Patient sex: F
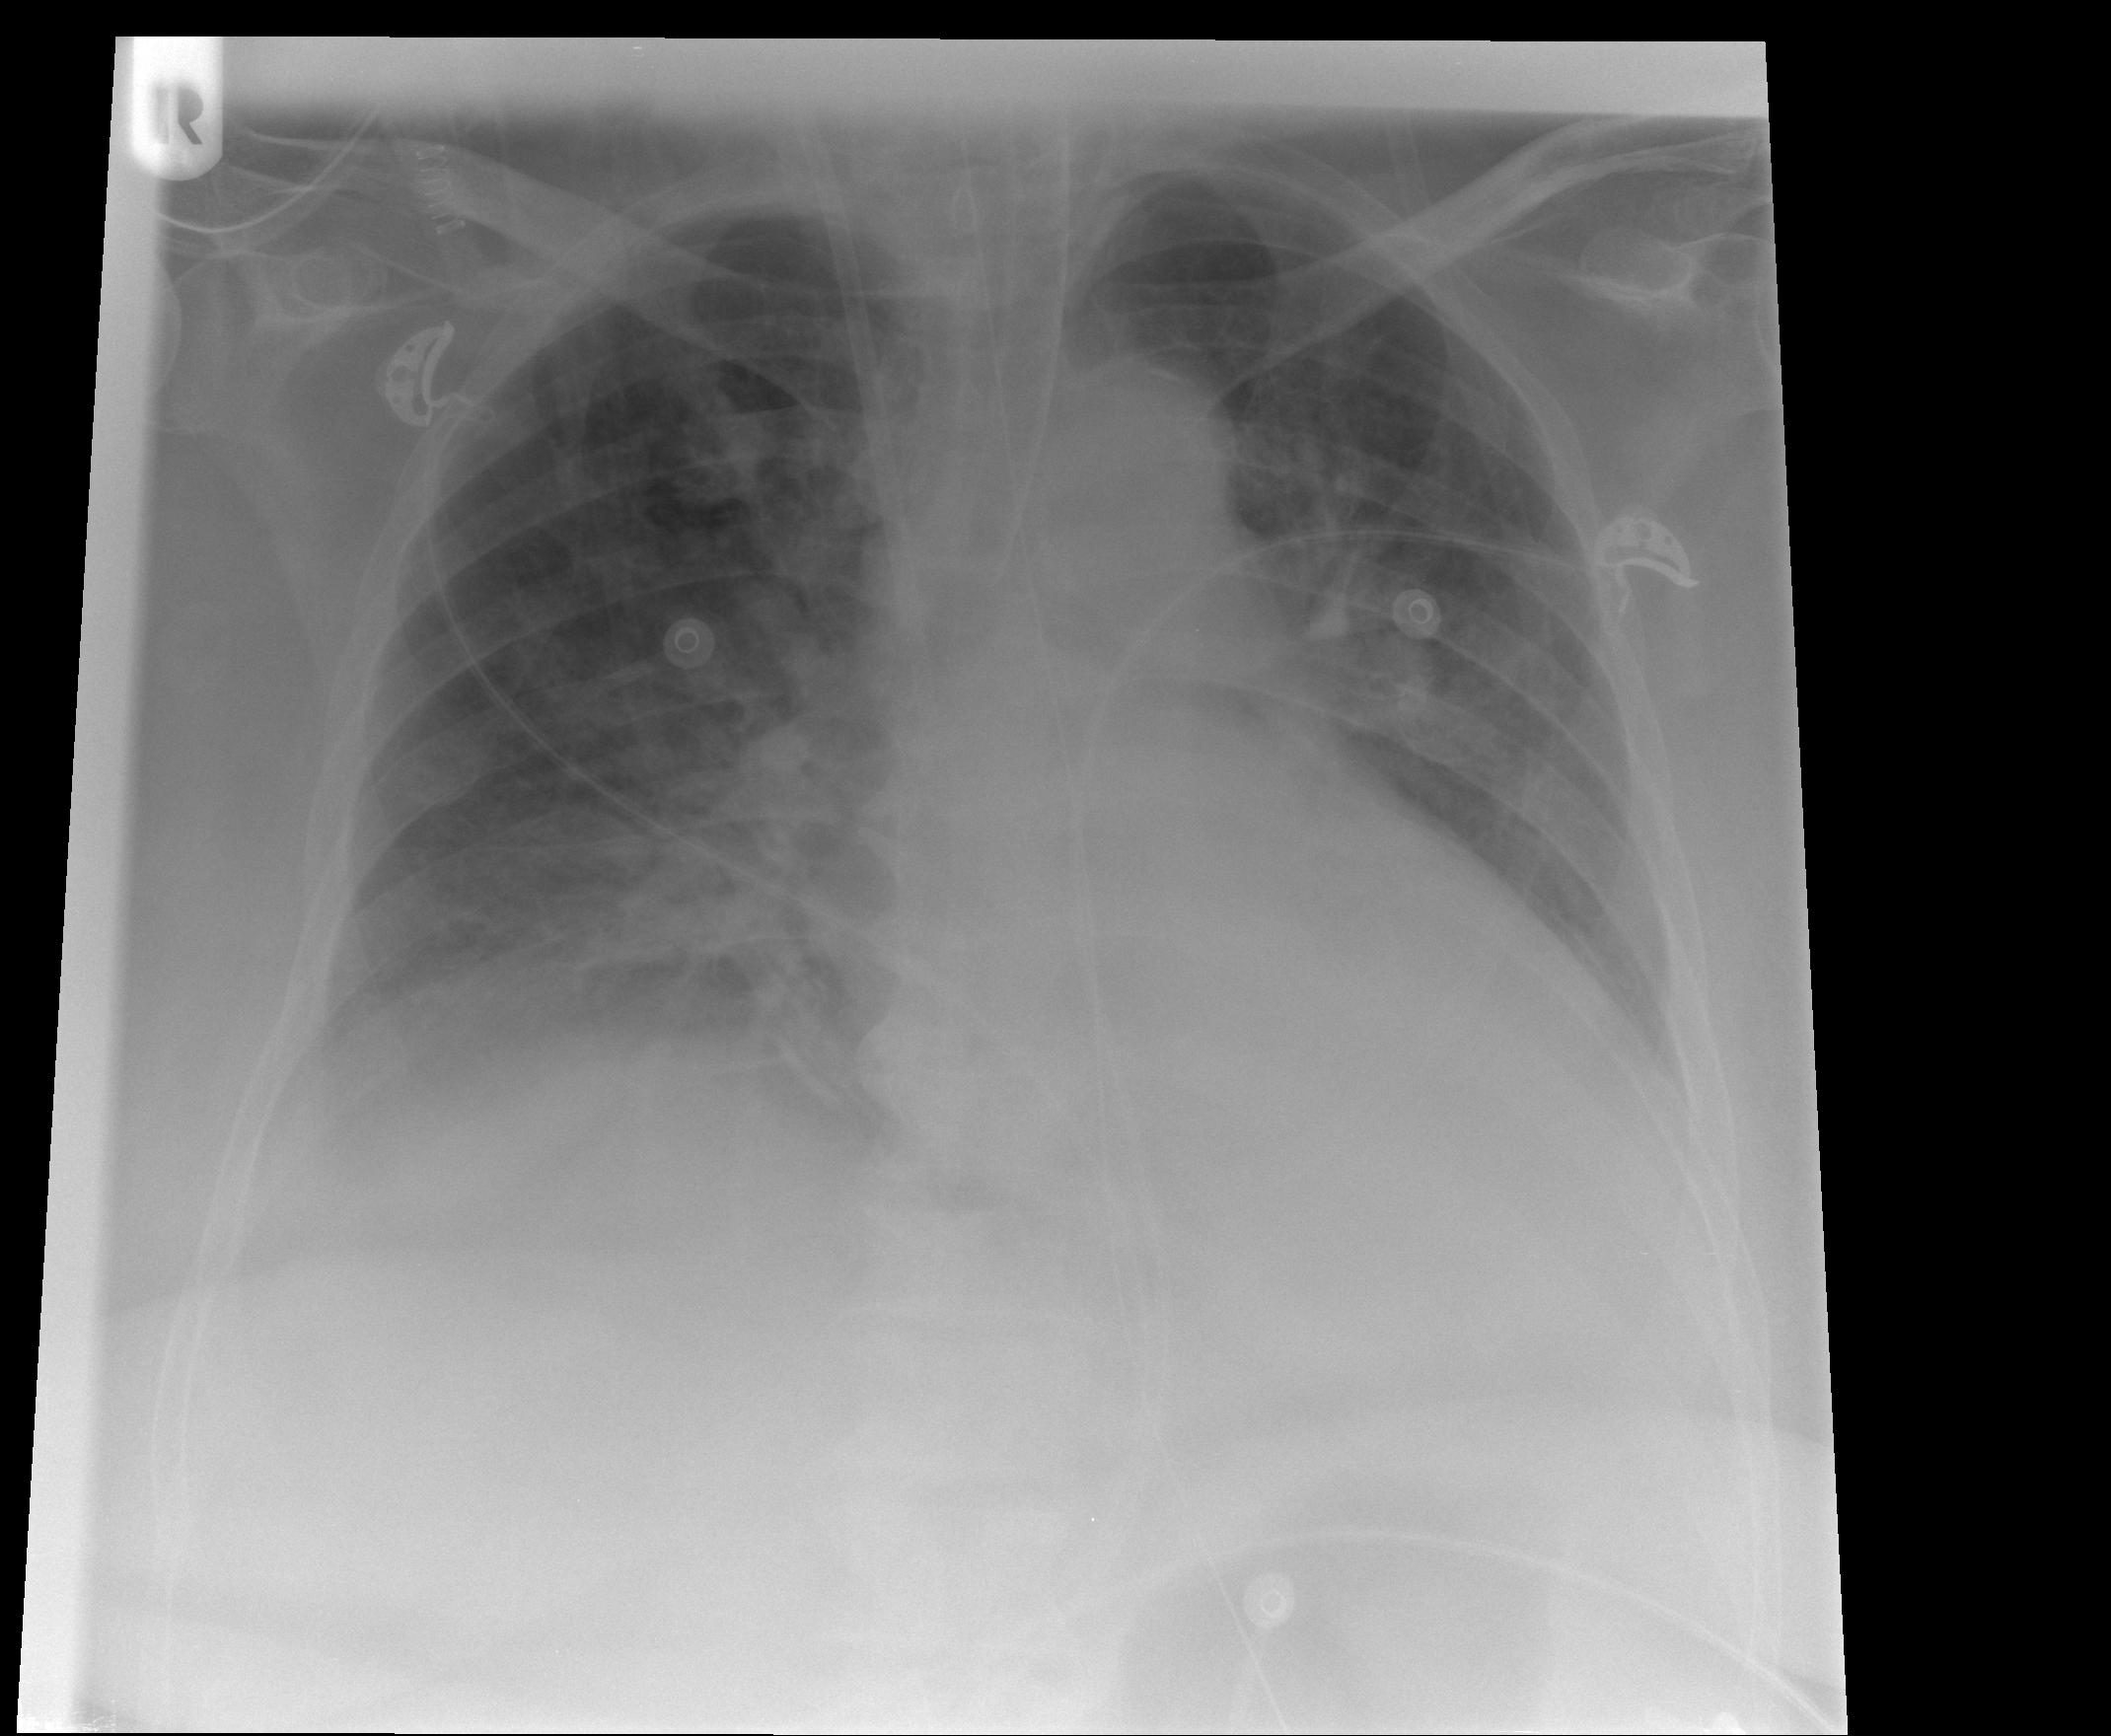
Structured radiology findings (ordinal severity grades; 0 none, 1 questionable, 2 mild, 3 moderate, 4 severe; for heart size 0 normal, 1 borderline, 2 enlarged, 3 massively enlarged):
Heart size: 2
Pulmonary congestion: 3
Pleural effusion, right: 2
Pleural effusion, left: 2
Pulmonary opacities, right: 0
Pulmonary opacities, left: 0
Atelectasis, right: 0
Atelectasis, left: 0